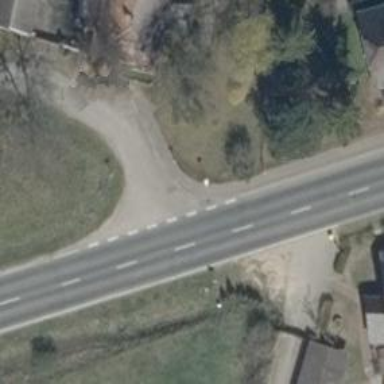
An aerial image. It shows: Secondary road with asphalt surface.